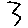
Label: zigzag